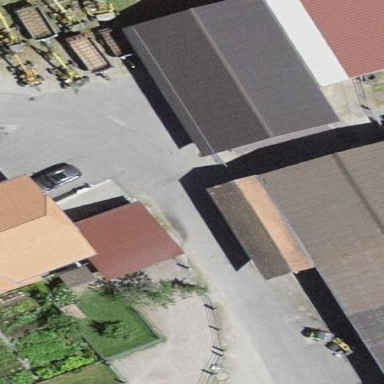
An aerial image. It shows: Shed.